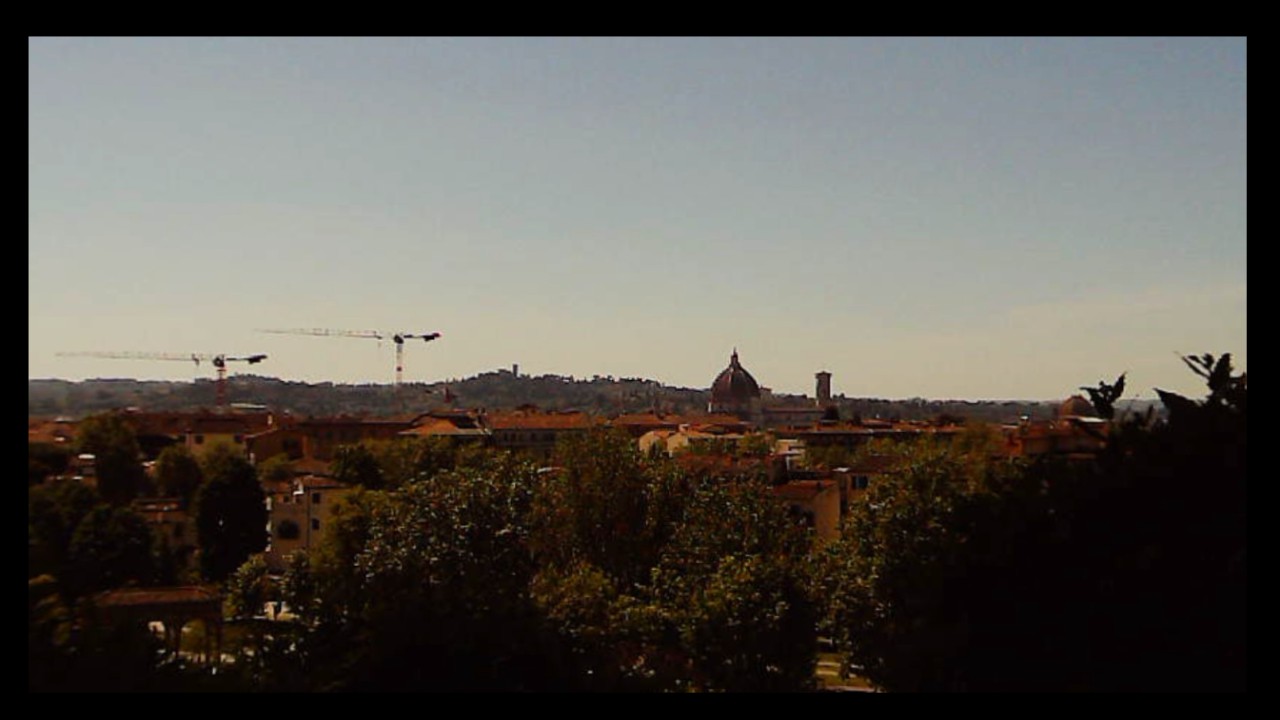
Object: DarwinFPV cineape20